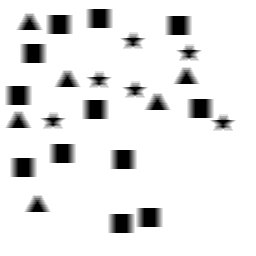
Squares: 12
Triangles: 6
Stars: 6
Total shapes: 24